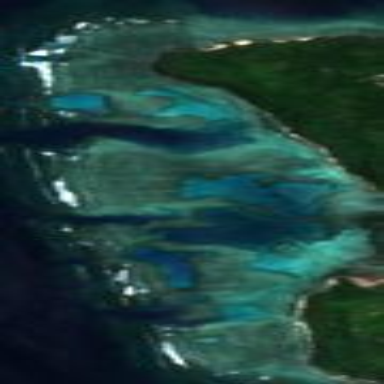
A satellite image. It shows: Beautiful reef in its natural state.